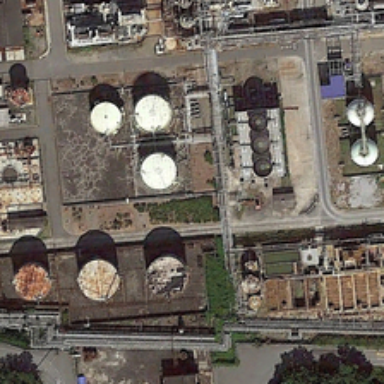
Some storage tanks are in a factory near several green trees .